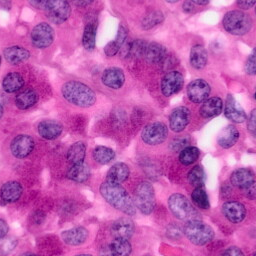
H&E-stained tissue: Pancreatic